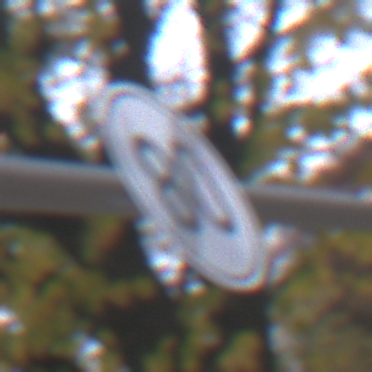
Verkehrszeichen: EndeGeschwindigkeit80
Umgebung: Outdoor, Urban
Tageszeit: MorningAfternoon
Wetter: Overcast
Licht: Natural
Jahreszeit: NotSpecified
Kontrast: LowContrast